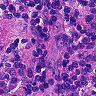
Metastatic tissue present: no